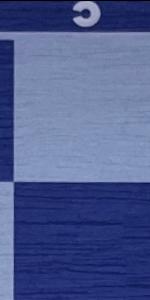
Label: Empty